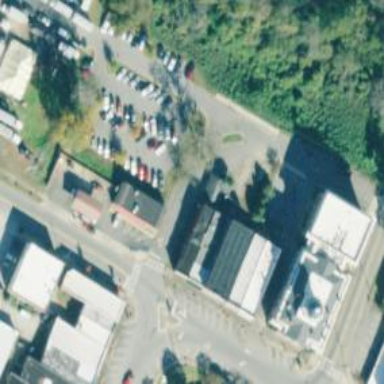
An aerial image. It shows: Parking area.